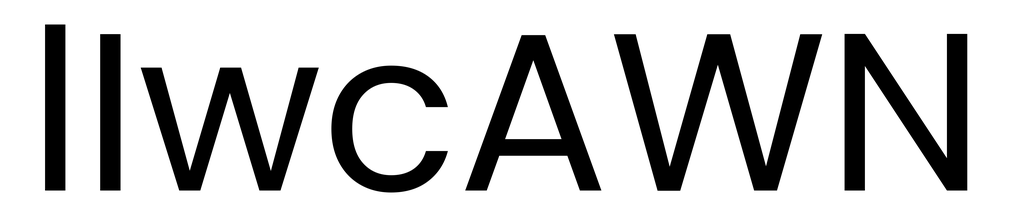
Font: Poppins-Regular